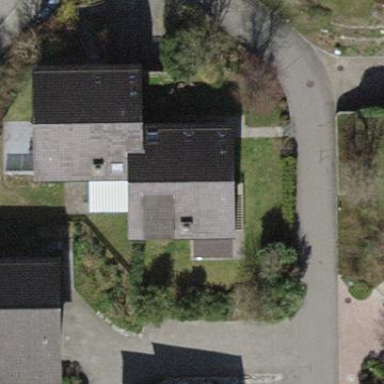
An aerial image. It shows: Semidetached house with tile roof.